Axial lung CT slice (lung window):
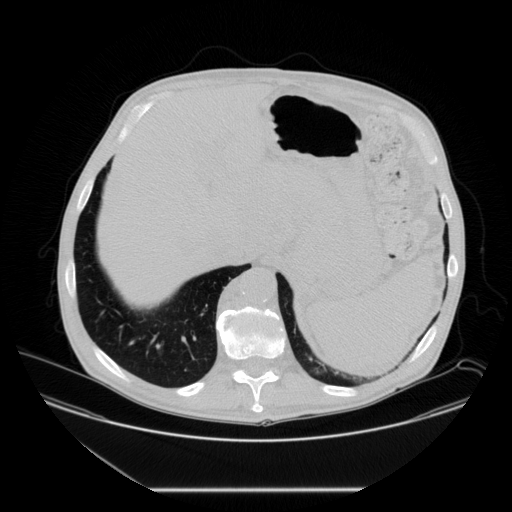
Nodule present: no